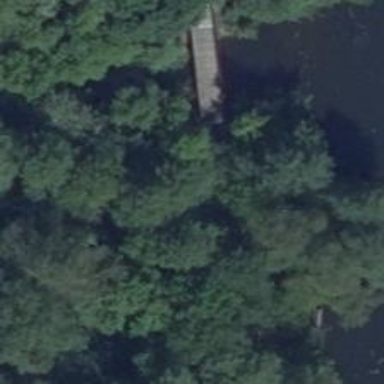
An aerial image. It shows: Path leading to bridge.